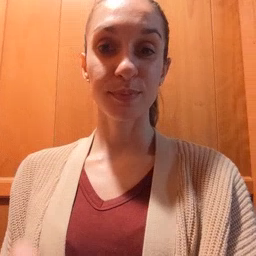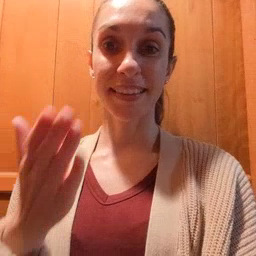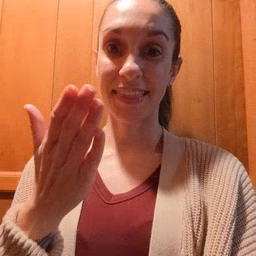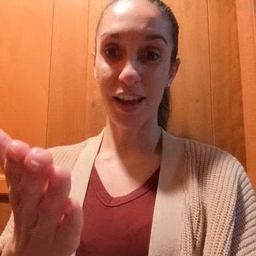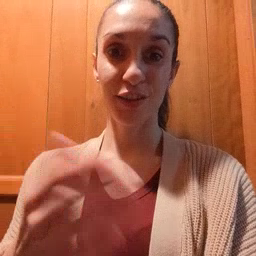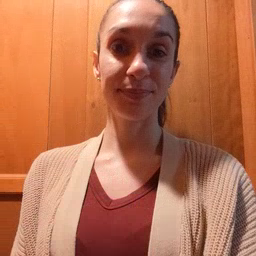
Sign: there